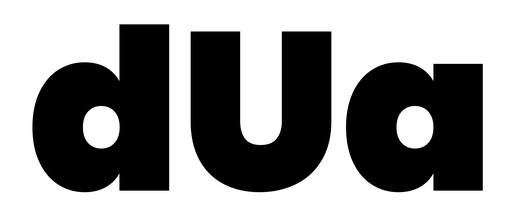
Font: Poppins-Black